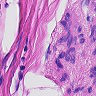
Metastatic tissue present: yes